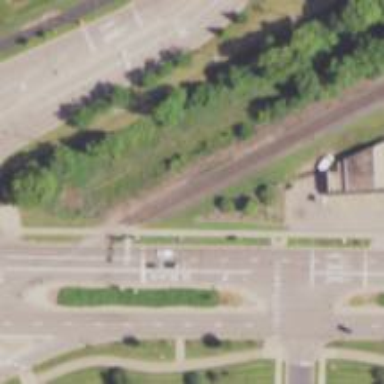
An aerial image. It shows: Railway crossing.